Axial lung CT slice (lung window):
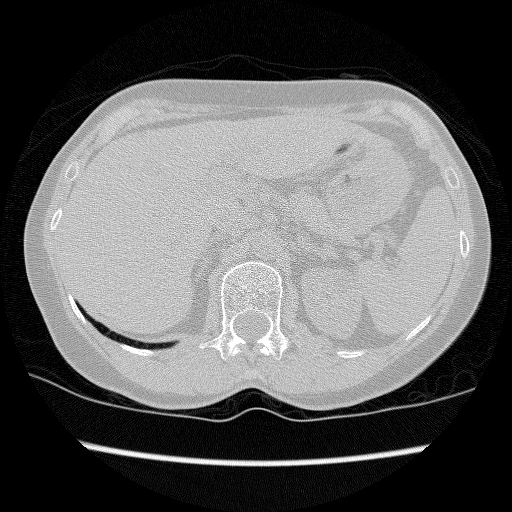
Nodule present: no